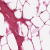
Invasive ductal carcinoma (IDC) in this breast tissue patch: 0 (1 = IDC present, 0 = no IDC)